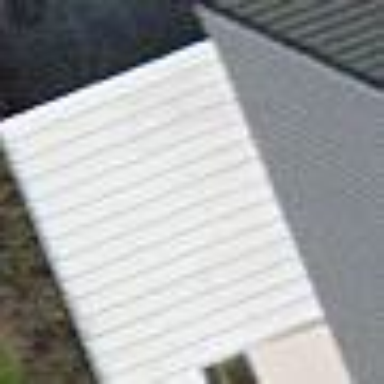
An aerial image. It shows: View of roof of building.